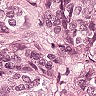
Metastatic tissue present: yes